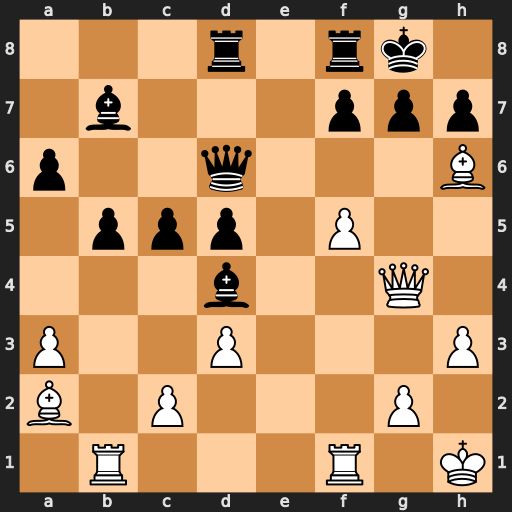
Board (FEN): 3r1rk1/1b3ppp/p2q3B/1ppp1P2/3b2Q1/P2P3P/B1P3P1/1R3R1K
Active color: w
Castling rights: -
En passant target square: -
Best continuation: Bxg7 Bxg7 f6 Qxf6 Rxf6